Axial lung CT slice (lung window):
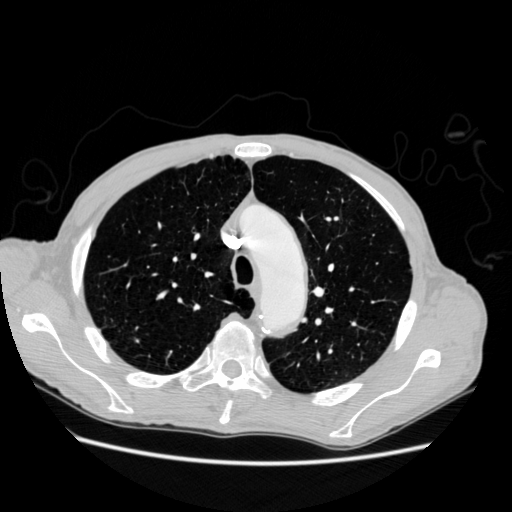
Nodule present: no